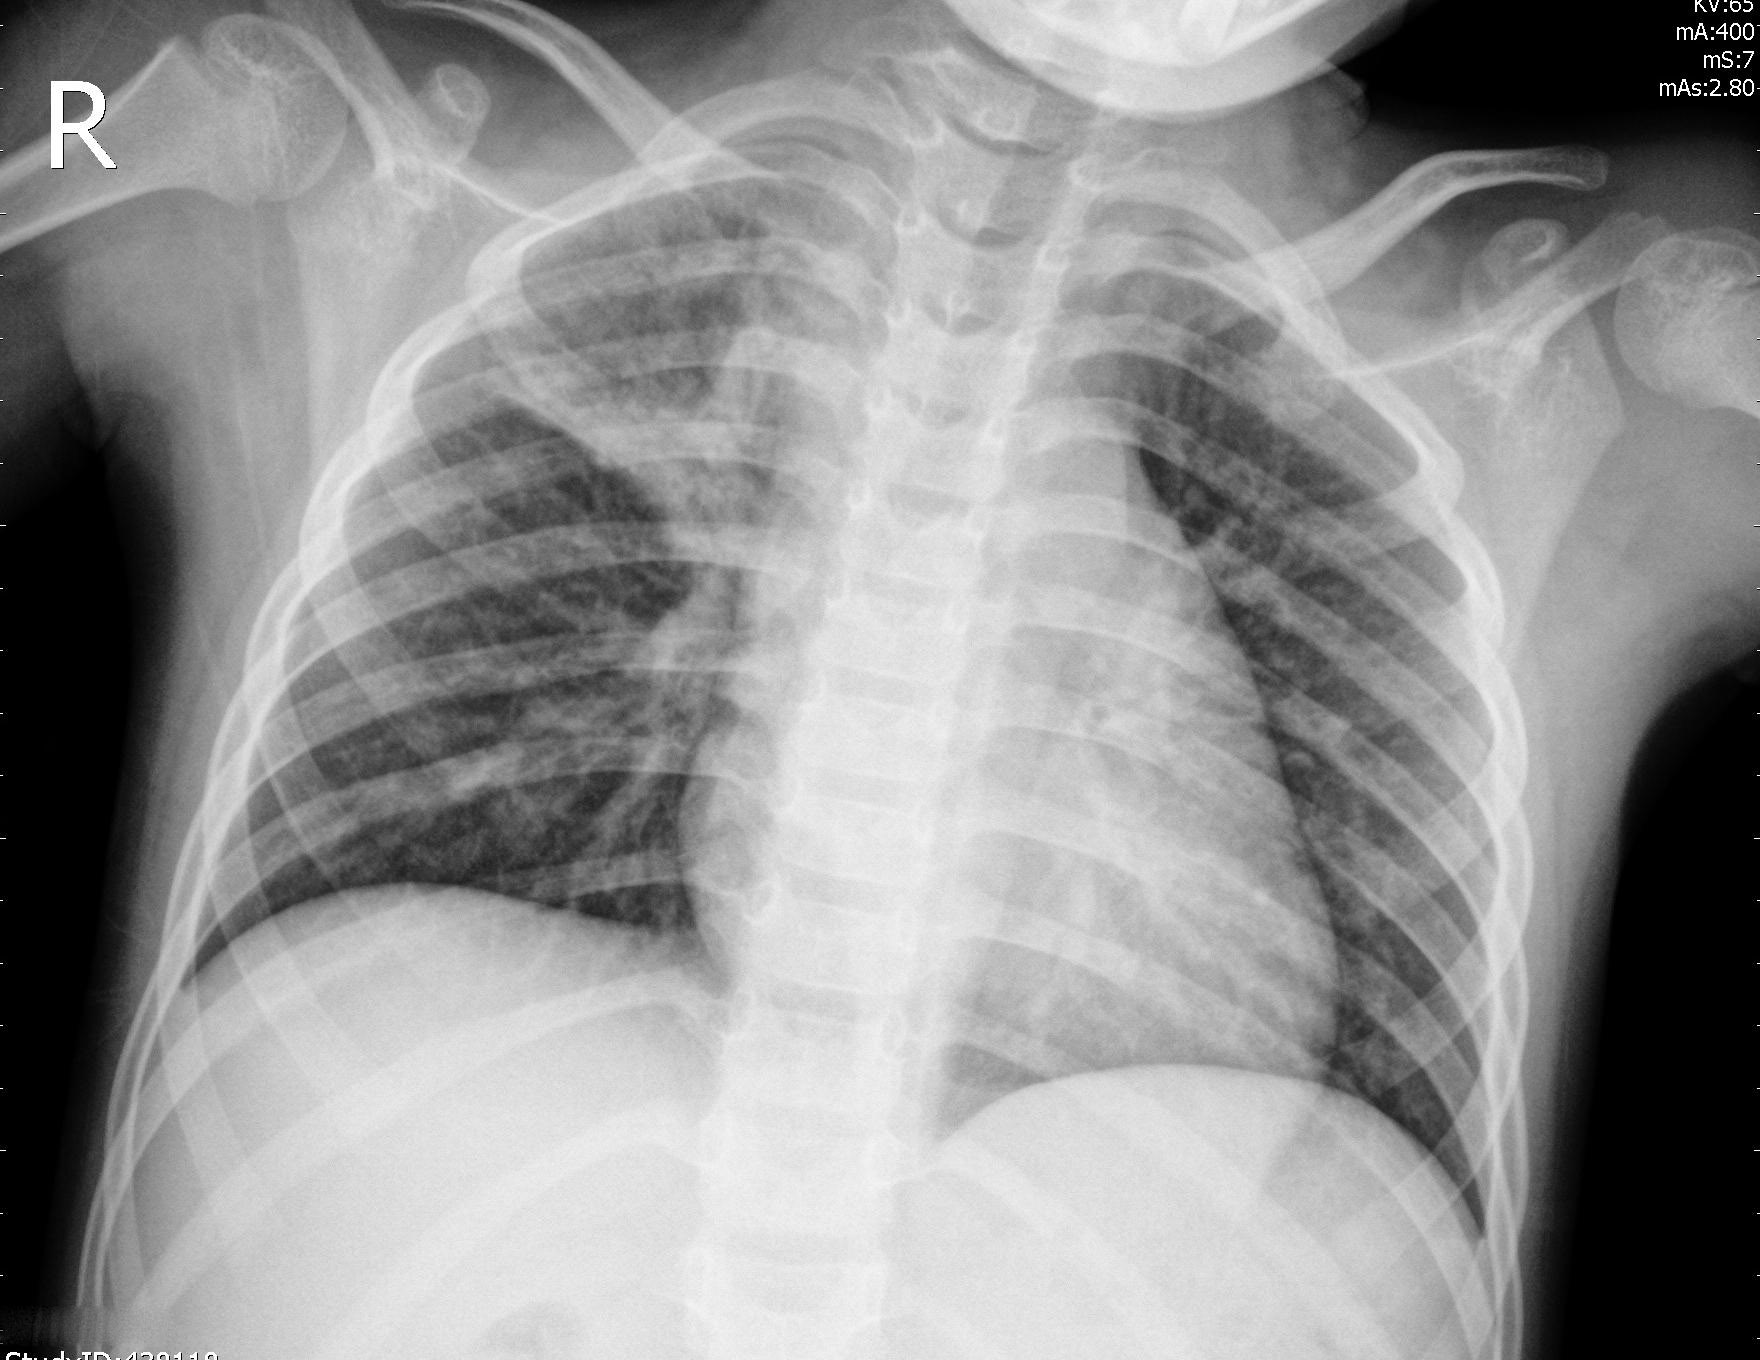
Diagnosis: PNEUMONIA